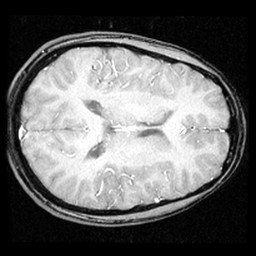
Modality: inplaneT1
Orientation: axial
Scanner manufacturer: ge
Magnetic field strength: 3 T
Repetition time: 0.2 s
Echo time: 0.0036 s